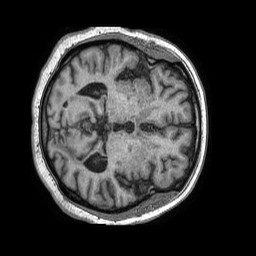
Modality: T1w
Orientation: axial
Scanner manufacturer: philips
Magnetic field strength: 1.5 T
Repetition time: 0.007574 s
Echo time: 0.00344 s